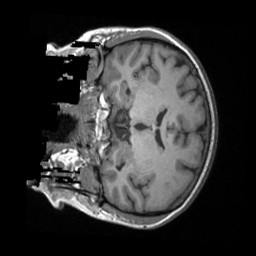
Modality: T1w
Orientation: coronal
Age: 52
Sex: female
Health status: ill
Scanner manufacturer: siemens
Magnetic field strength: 3 T
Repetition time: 1.9 s
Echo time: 0.00247 s